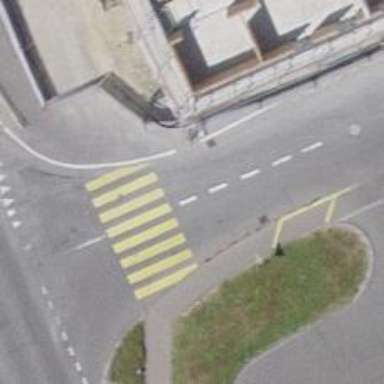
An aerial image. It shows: Uncontrolled zebra crossing with zebra markings.